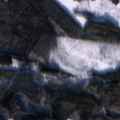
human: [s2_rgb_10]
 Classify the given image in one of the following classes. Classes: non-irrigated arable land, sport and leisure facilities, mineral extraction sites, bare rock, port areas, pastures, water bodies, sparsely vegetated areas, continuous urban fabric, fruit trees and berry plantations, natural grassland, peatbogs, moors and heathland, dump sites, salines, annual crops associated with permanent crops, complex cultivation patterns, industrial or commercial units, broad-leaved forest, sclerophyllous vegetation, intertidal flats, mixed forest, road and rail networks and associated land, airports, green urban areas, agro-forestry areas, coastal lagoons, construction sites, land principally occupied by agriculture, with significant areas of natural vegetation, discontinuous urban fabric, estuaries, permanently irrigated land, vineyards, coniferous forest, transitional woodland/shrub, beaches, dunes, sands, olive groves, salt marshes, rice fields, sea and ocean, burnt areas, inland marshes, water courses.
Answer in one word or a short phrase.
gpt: non-irrigated arable land, coniferous forest, mixed forest, transitional woodland/shrub